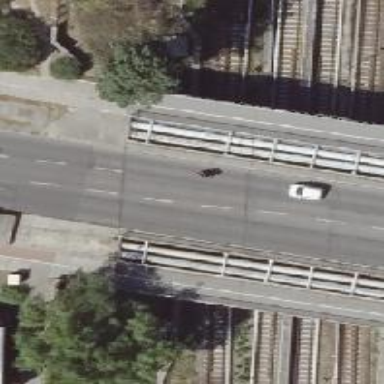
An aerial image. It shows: Concrete residential road with bridge. The road has separate cycle track and sidewalks on both sides.